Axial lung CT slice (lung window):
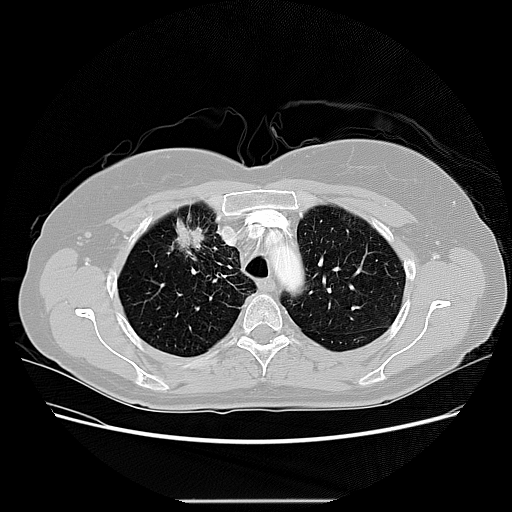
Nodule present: yes
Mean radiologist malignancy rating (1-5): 4.667